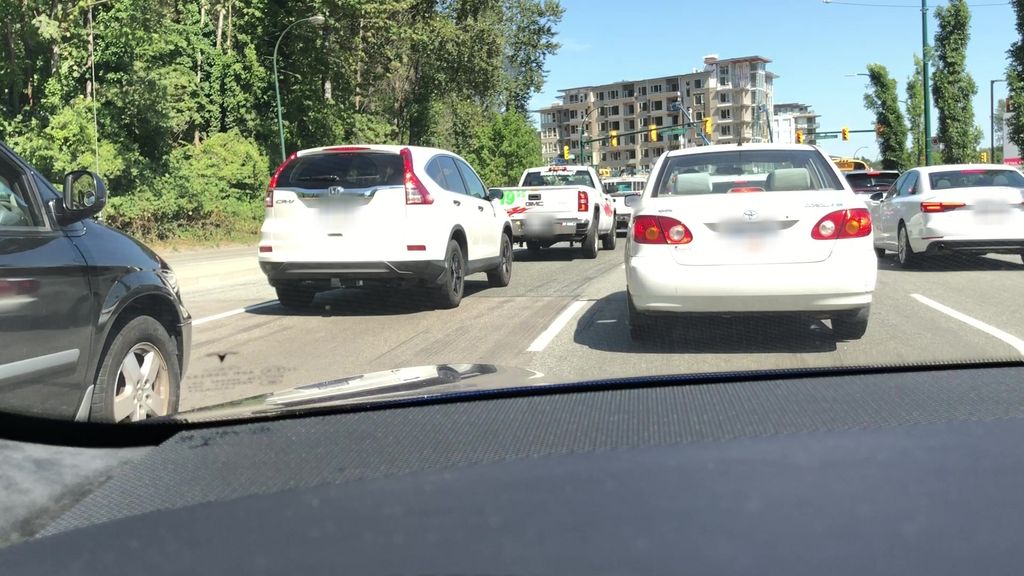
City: vancouver